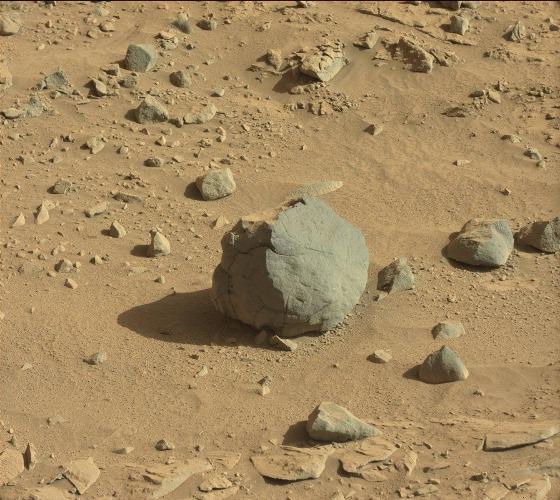
Terrain classes present: Bedrock, Gravel / Sand / Soil, Rock, Shadow